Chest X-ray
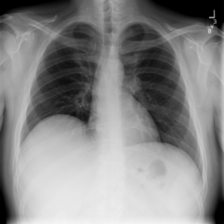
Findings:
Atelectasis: negative
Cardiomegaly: negative
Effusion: negative
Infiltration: negative
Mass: negative
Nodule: negative
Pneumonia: negative
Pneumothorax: negative
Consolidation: negative
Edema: negative
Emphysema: negative
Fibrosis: negative
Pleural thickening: negative
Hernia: negative